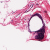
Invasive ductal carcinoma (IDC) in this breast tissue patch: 0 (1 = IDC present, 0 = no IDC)